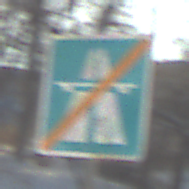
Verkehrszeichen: EndeAutbahn
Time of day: MorningAfternoon
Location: Outdoor (Suburban)
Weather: PartlyCloudy
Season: NotSpecified
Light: Natural